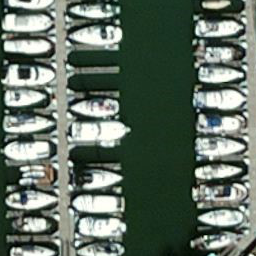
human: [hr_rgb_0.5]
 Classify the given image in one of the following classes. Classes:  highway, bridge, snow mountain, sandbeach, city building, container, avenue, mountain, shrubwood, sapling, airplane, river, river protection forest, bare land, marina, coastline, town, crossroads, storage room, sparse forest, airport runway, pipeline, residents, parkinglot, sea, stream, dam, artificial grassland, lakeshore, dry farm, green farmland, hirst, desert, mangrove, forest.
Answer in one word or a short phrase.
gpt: marina